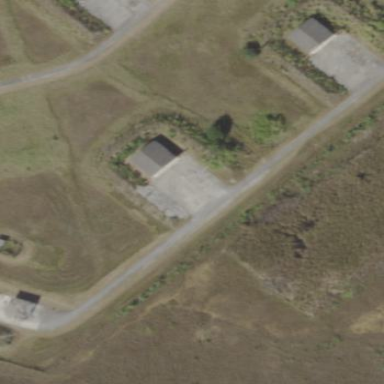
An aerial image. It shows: Military historic site.